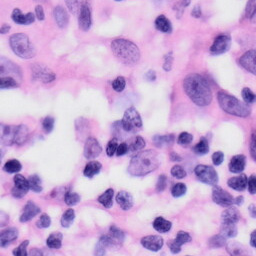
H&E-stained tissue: Skin